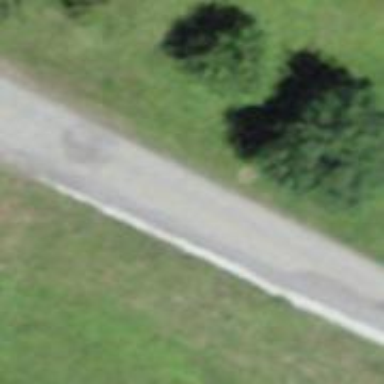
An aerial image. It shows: Unclassified road with asphalt surface.